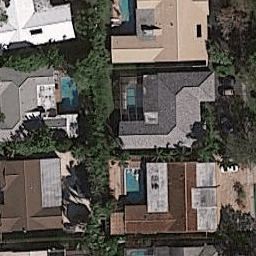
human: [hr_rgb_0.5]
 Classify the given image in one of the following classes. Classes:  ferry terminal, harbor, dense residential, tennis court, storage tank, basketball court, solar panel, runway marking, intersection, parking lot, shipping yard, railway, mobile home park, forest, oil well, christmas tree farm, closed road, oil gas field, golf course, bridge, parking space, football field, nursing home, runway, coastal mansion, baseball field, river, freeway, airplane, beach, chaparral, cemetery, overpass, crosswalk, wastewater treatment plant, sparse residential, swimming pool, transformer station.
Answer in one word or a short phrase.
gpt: coastal mansion